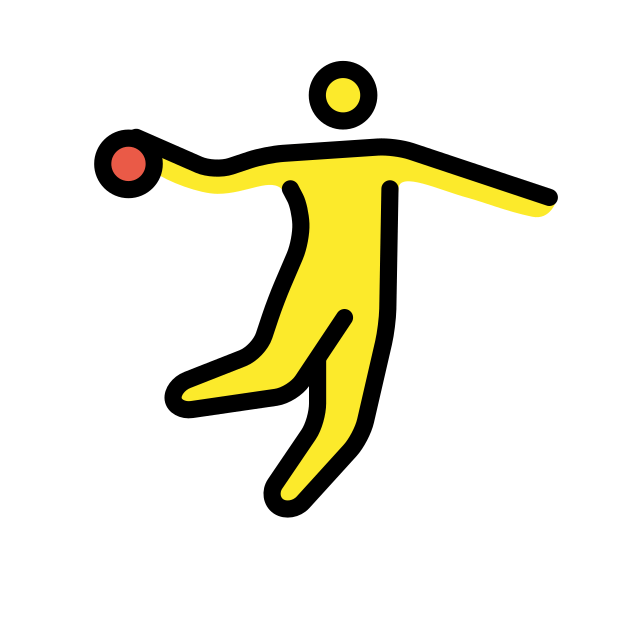
person playing handball